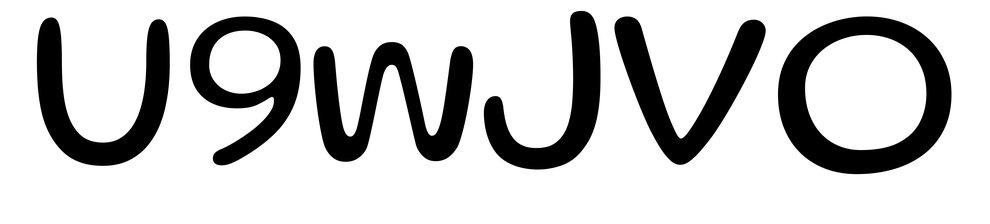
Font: Gluten_Light